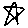
Label: star